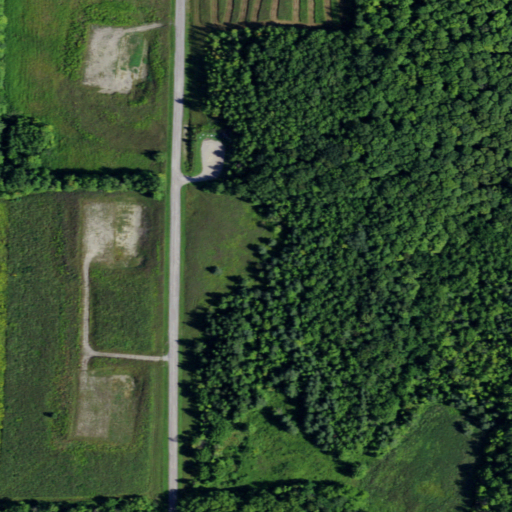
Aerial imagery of mountain in New York named Page Hill containing deciduous forest, pasture, shrub, open development, mixed forest, low intensity development, and cultivated crops